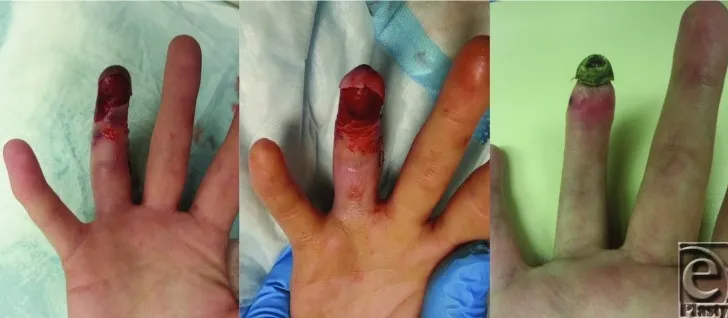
(Left) Ischemic finger on presentation showing epidermolysis and a dusky pulp with no capillary return. (Middle) Day 1 after thrombolysis. Finger reperfused, with restoration of pink color and a capillary refill at the pulp level. (Right) Two months postpresentation. The patient had undergone dry necrosis of the pulp at the level of the third phalanx.
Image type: medical_photograph (other_medical_photograph)